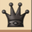
Piece: bQ